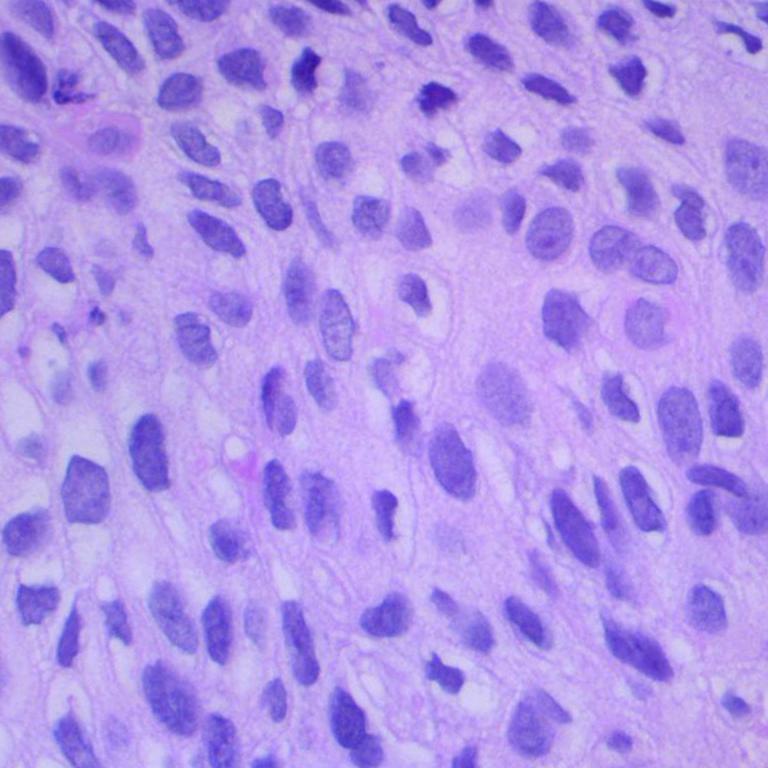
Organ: lung
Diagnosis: squamous carcinomas